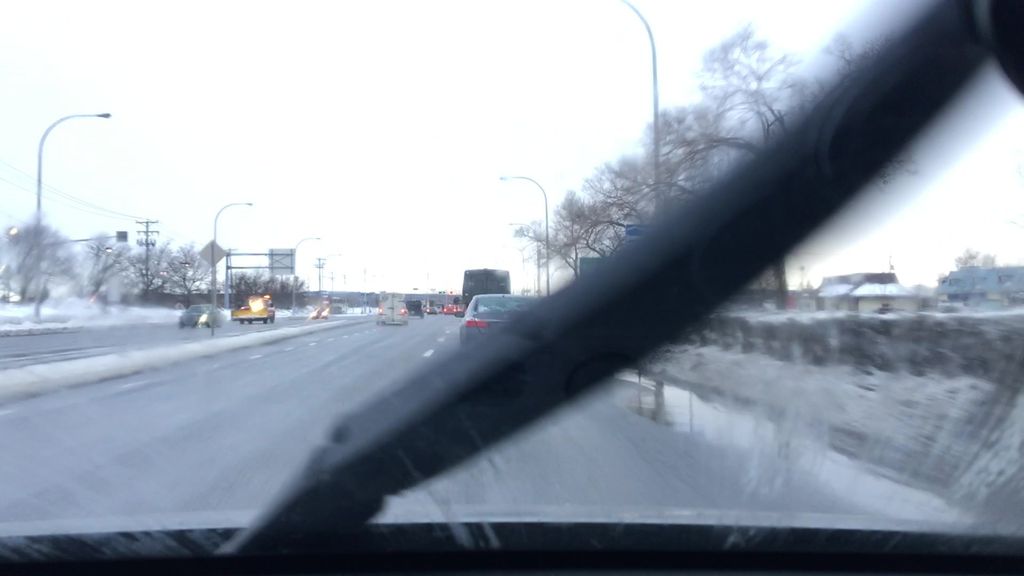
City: ottawa-gatineau